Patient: sex M, age 60
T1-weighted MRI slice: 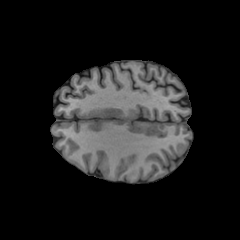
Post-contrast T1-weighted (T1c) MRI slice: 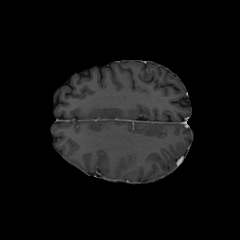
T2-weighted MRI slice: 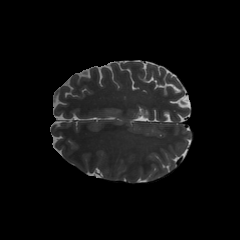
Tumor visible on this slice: no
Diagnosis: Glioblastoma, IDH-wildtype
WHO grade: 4